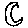
Label: moon